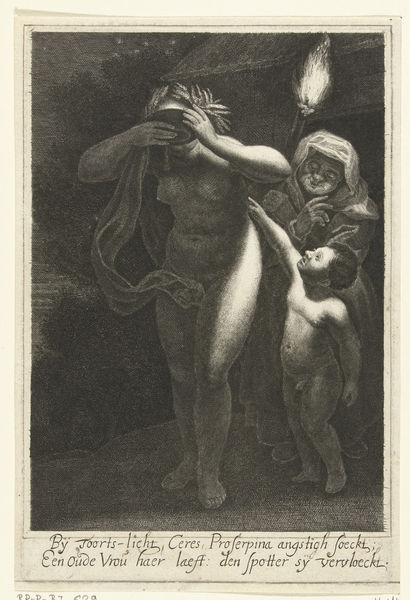
Titel: Ceres en Stellio
Künstler: Hendrik Bary
Standort: Amsterdam
Institution: Rijksmuseum
Schlagwörter: baum, dunkel, nackt, menschen, frau, nacht, haus, schleier, tuch, arm, gesicht, teller, bild, spiegel, dunkelheit, stoff, kind, schrift, grafik, essen, deutsch, junge, knabe, druck, stich, seite, text, niederländisch, mythologie, buchseite, holländisch, fackel, latein, proserpina, erfeuer